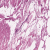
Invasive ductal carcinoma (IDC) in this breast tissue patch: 0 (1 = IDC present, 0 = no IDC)